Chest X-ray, AP view. Patient: 53 years old, sex M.
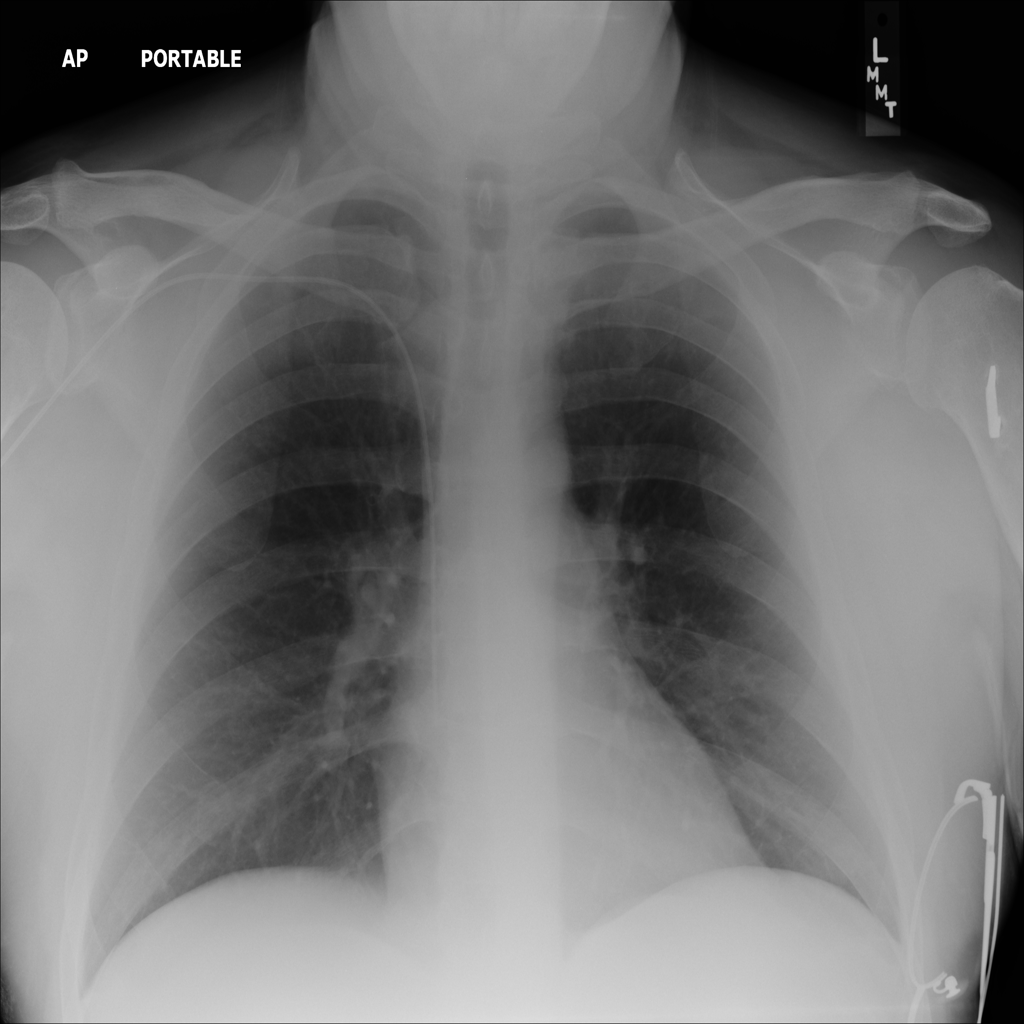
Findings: No Finding